Question: I'm trying to plot some data into a histogram using pyplot.hist as such:
'''
hst = pp.figure()
pp.hist(spkSum)
hst.show()
'''
spkSum contains the following data:'[1, 1, 9, 9, 20, 20, 33, 33, 50, 50]'
Ideally, I should have a vertical histogram whose bars sit neatly on the x-axis, reaching up to their respective values on the y-axis. Instead, I have this:

How can I fix this figure?
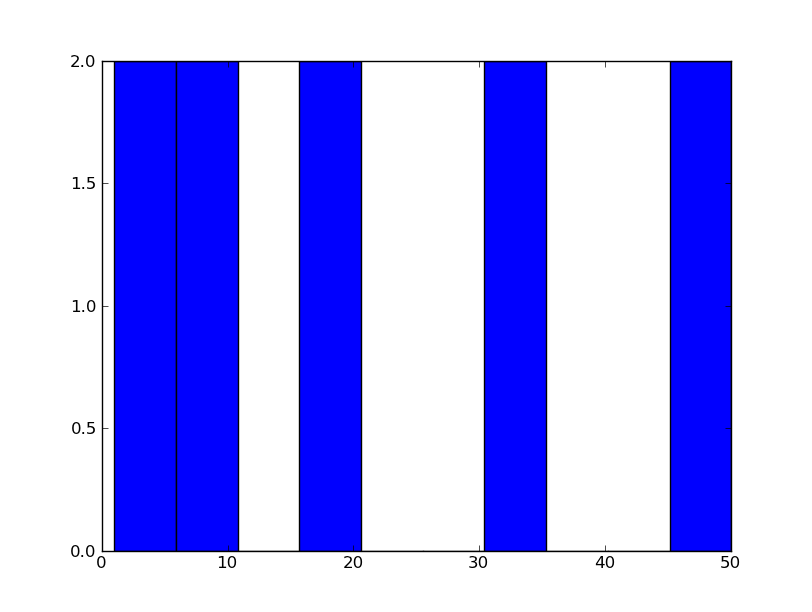
Answer: The axes switched. You gave 'hist' a list of numbers, five distinct numbers repeated twice, and it computed a histogram appropriately. Maybe you're looking for a <URL>?
'''
import matplotlib.pyplot as pp
spkSum = [1, 1, 9, 9, 20, 20, 33, 33, 50, 50]
pp.bar(range(len(spkSum)), spkSum)
'''
gives